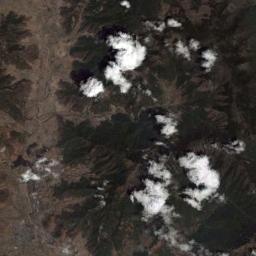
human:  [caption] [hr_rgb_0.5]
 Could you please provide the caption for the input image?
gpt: A thick white cloud floats on the deep blue sea .

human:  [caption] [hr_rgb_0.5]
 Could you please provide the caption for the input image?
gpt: The white cloud is above the mountain .

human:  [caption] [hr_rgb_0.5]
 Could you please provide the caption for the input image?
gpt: The cumulus clouds are located above the land covered by some vegetation while some ups and downs are on the land .

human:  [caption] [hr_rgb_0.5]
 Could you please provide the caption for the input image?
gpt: The clouds are in the air and the clouds are cast on the green and brown intersecting ground .

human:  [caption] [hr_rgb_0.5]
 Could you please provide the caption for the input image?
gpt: Some pieces of white clouds over a brown mountain .